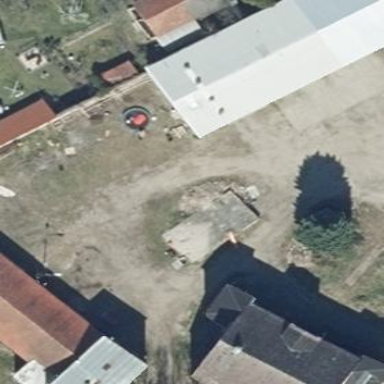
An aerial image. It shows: Shed building.